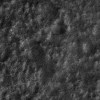
Atmospheric dust classification: not_dusty